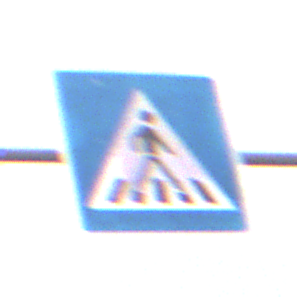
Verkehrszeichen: FussgaengerueberwegLinks
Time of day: Midday
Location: Outdoor (Urban)
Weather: Overcast
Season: NotSpecified
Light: Natural